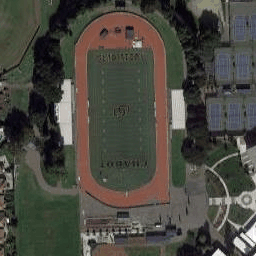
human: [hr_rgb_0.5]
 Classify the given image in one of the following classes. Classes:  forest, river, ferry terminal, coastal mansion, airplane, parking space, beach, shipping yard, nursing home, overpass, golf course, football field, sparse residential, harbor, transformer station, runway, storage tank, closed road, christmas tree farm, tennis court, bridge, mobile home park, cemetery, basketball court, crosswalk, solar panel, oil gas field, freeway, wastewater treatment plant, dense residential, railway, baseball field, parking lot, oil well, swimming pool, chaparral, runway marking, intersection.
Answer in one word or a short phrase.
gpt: football field